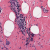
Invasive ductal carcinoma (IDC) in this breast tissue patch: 0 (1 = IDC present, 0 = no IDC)